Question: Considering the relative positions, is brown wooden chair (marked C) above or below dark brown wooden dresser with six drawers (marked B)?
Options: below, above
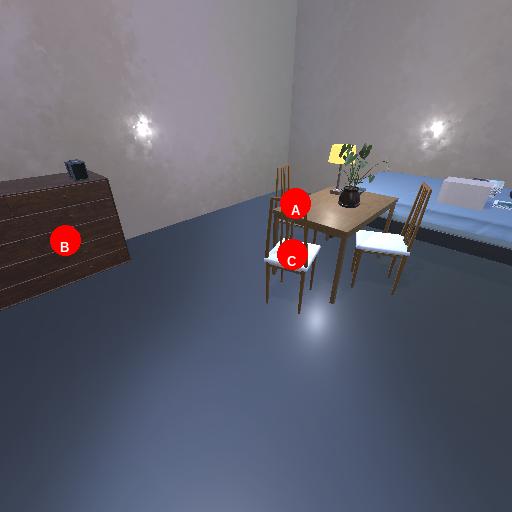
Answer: below